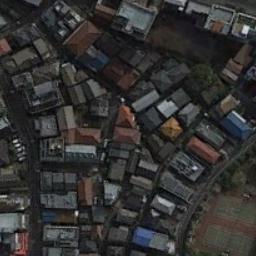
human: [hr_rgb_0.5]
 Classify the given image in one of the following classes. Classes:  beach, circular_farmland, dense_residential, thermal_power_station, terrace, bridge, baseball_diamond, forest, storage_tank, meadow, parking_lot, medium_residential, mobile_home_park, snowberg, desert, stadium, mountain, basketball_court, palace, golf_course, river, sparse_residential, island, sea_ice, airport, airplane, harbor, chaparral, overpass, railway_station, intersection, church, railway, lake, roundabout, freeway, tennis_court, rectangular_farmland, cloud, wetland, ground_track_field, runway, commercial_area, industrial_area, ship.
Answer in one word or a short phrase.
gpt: dense_residential